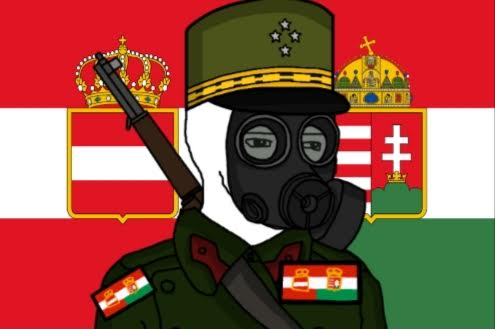
Label: 5_Wojak_with_Background